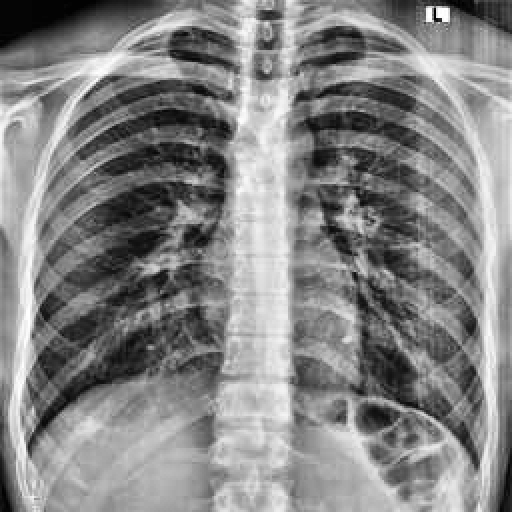
Finding: NORMAL